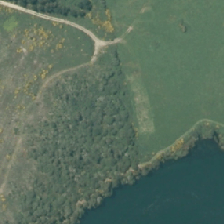
Land cover: broadleaved_indigenous_hardwood